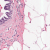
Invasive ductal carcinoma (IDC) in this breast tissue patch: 0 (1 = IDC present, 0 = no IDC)